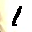
Label: 1